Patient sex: F
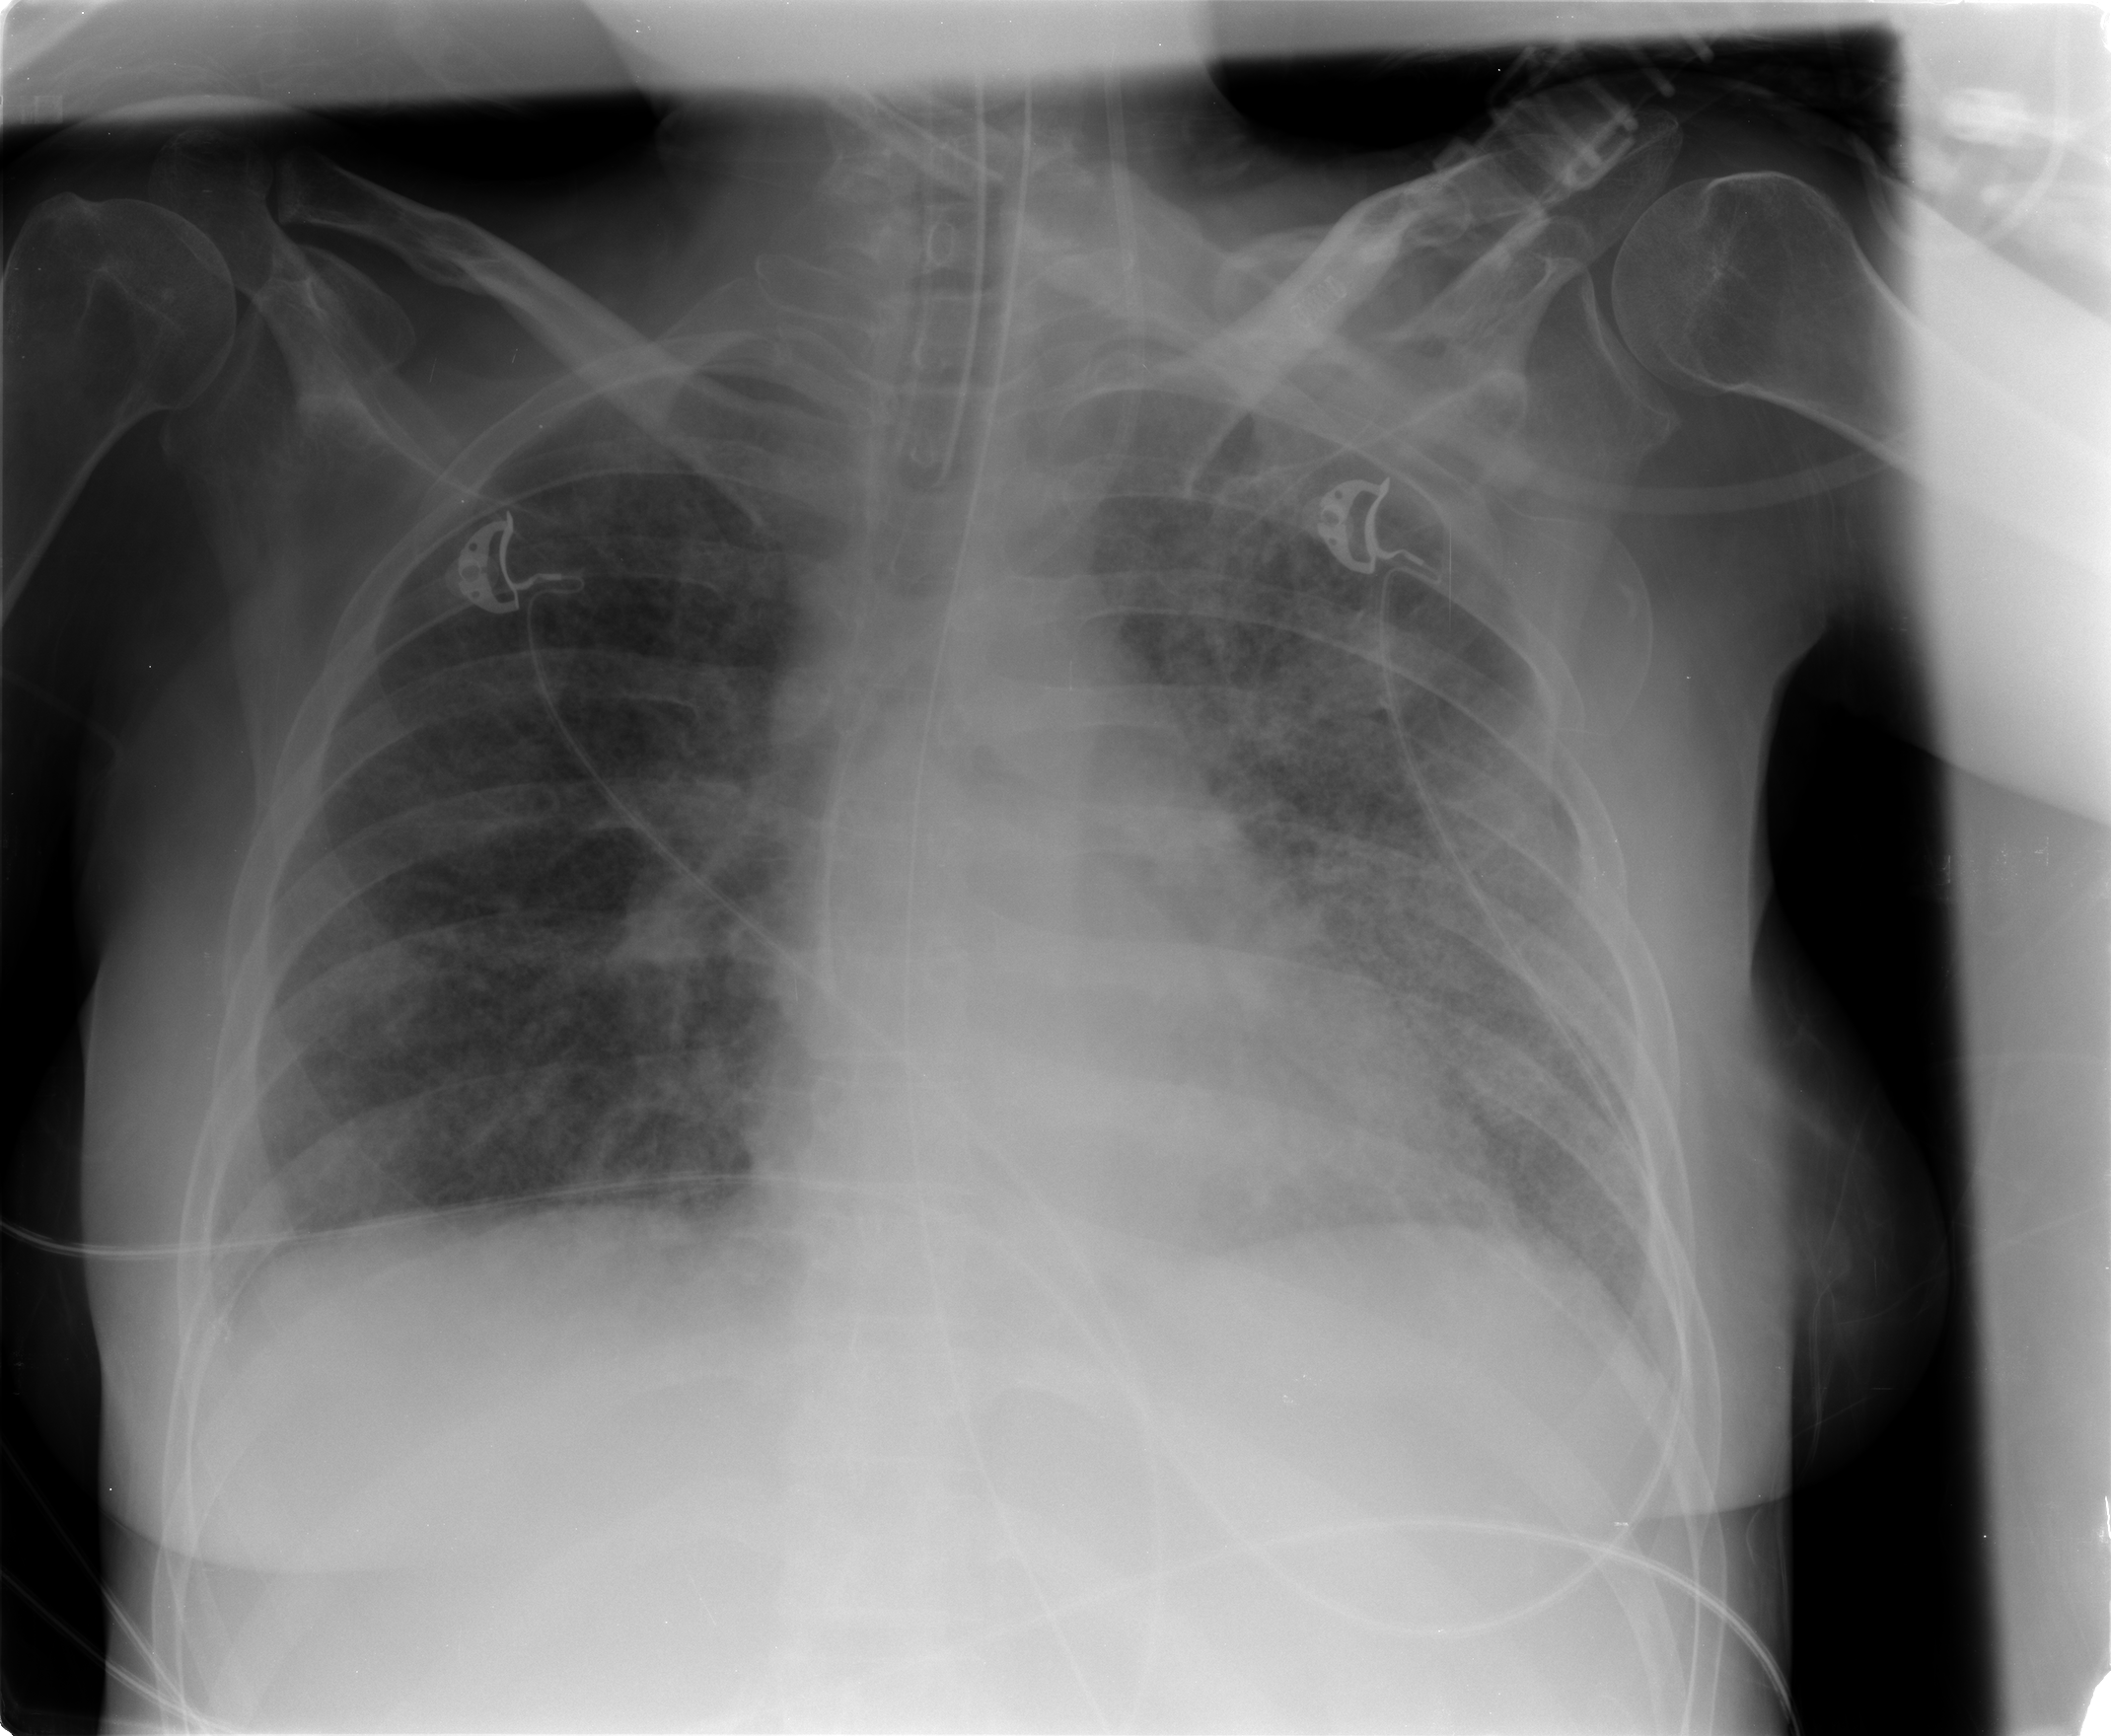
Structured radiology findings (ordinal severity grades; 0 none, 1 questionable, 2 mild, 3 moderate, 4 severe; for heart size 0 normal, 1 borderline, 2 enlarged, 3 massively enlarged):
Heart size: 0
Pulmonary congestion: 1
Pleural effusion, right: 0
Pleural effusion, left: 1
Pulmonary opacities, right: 1
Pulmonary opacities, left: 3
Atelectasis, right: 2
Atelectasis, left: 3